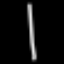
Label: line